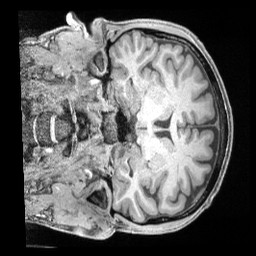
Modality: T1w
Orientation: coronal
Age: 35
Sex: male
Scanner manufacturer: siemens
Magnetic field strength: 3 T
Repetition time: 2 s
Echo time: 0.00211 s